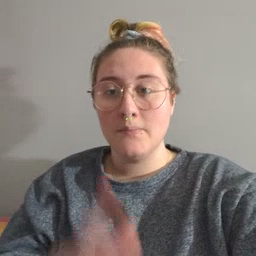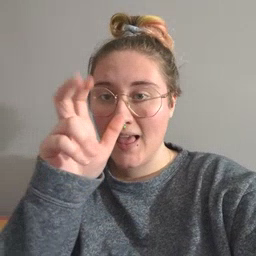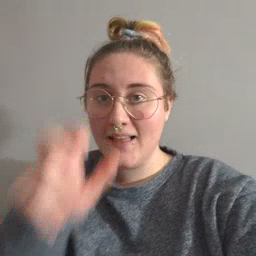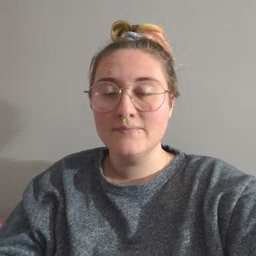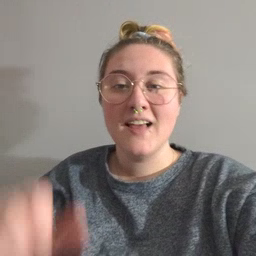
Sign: bug